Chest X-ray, PA view. Patient: 54 years old, sex M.
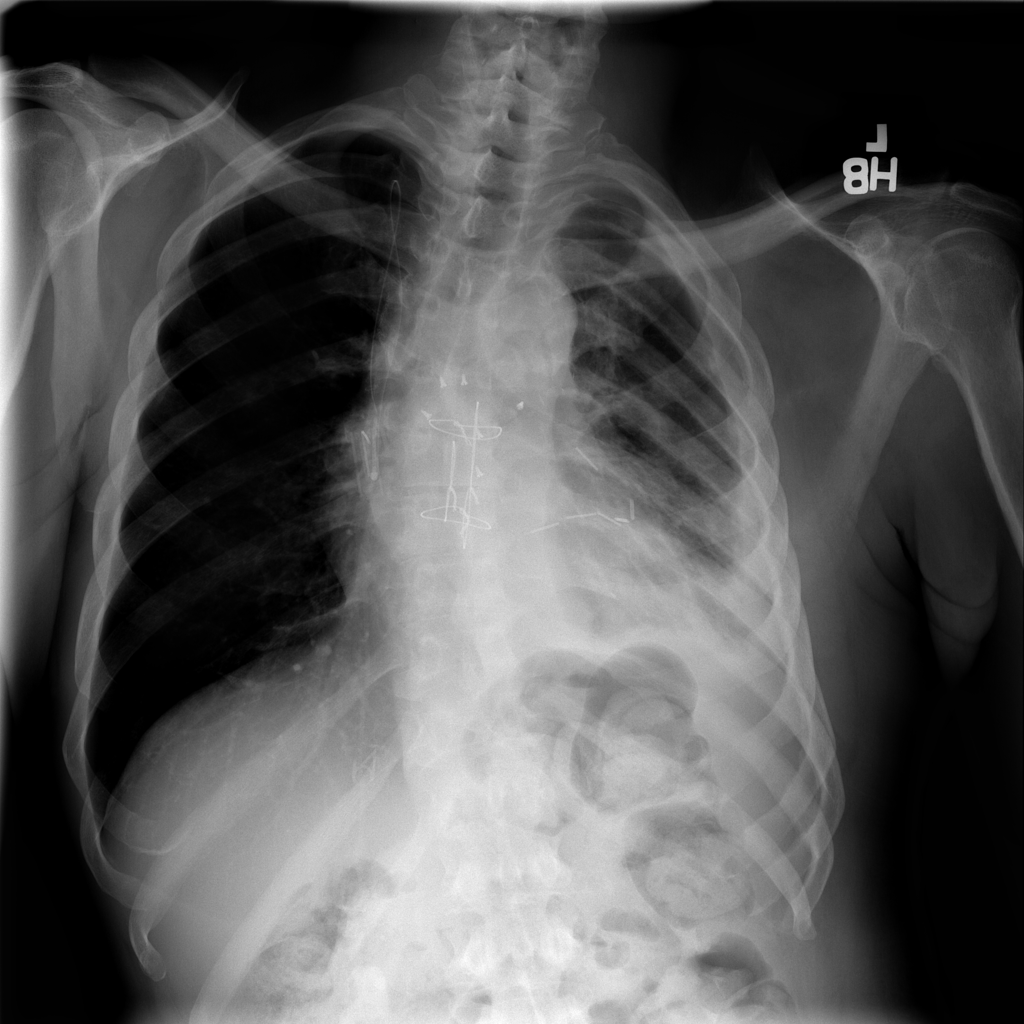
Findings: Effusion, Infiltration, Pleural_Thickening